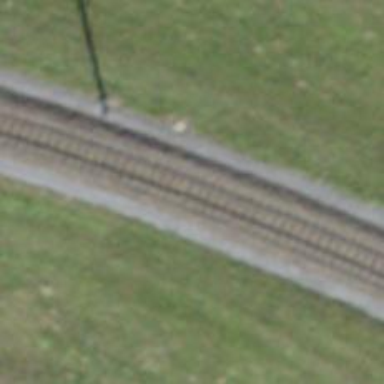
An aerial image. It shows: Narrow-gauge railway with electrified contact line.